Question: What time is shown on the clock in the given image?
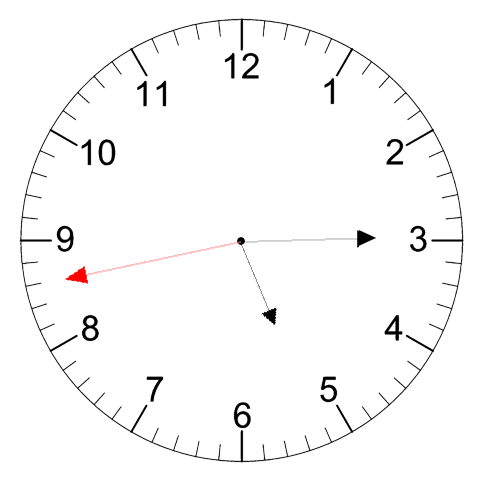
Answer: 05:14:43